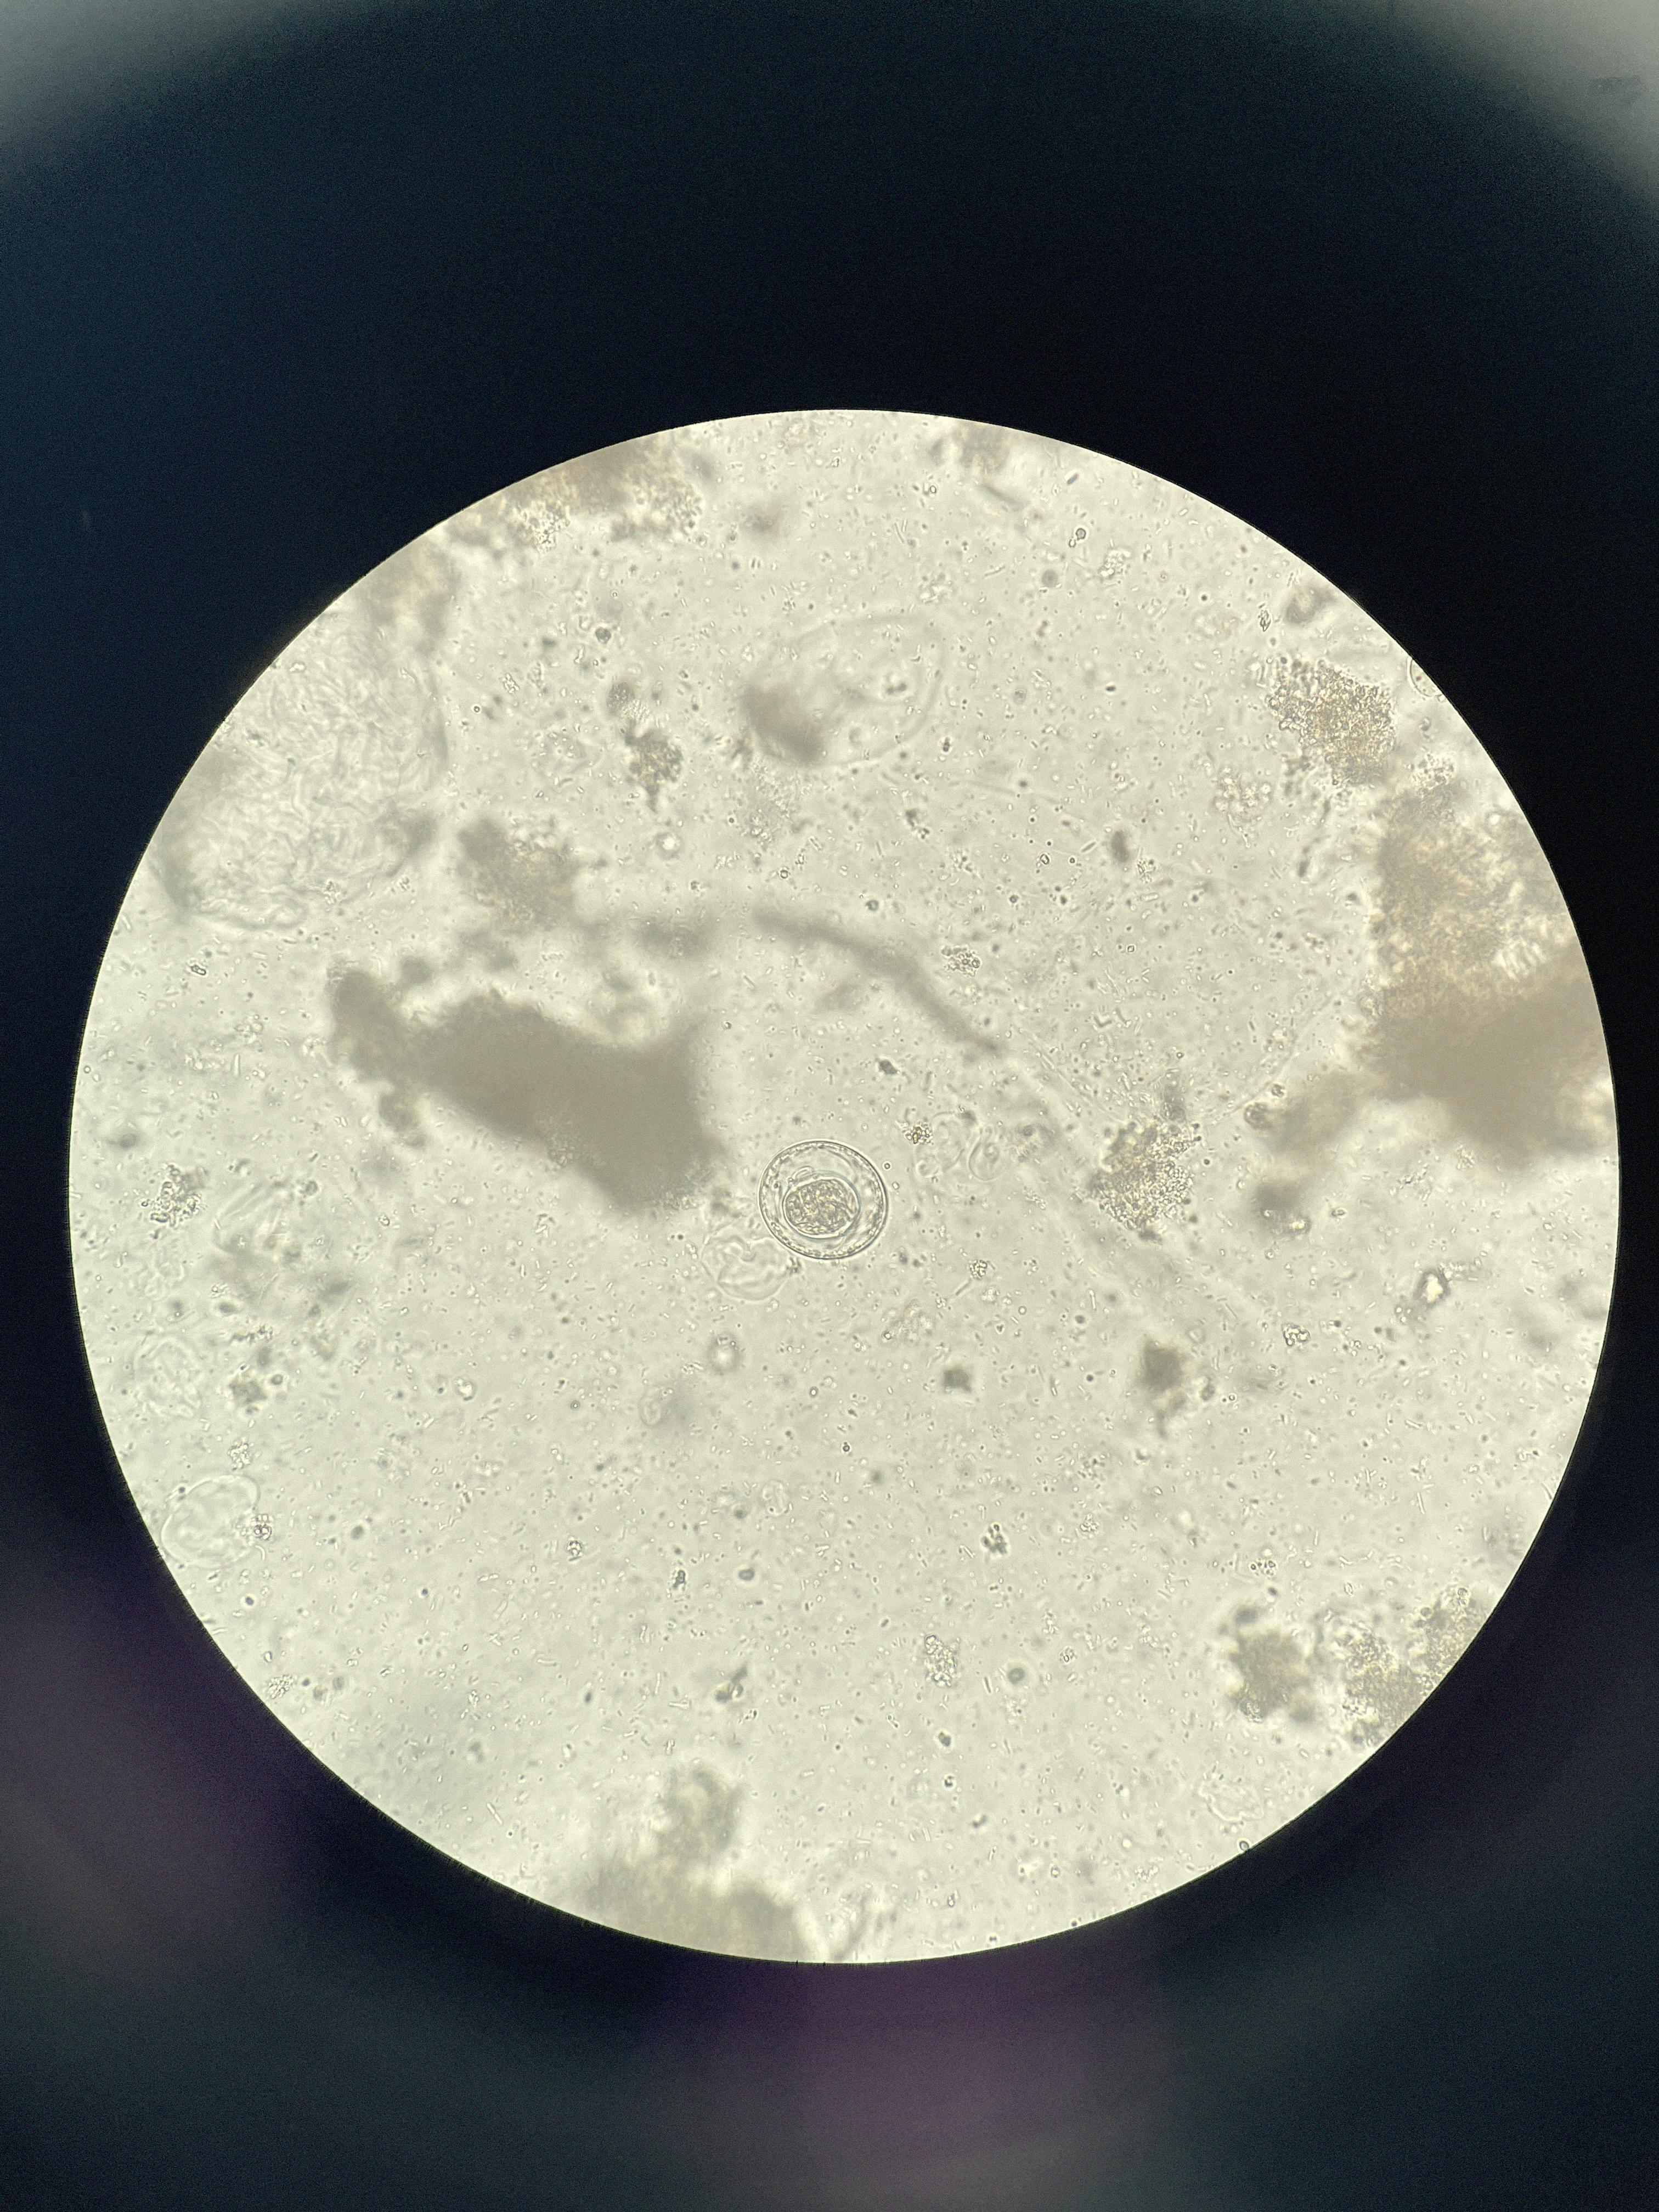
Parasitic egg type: Hymenolepis nana